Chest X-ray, PA view. Patient: 62 years old, sex M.
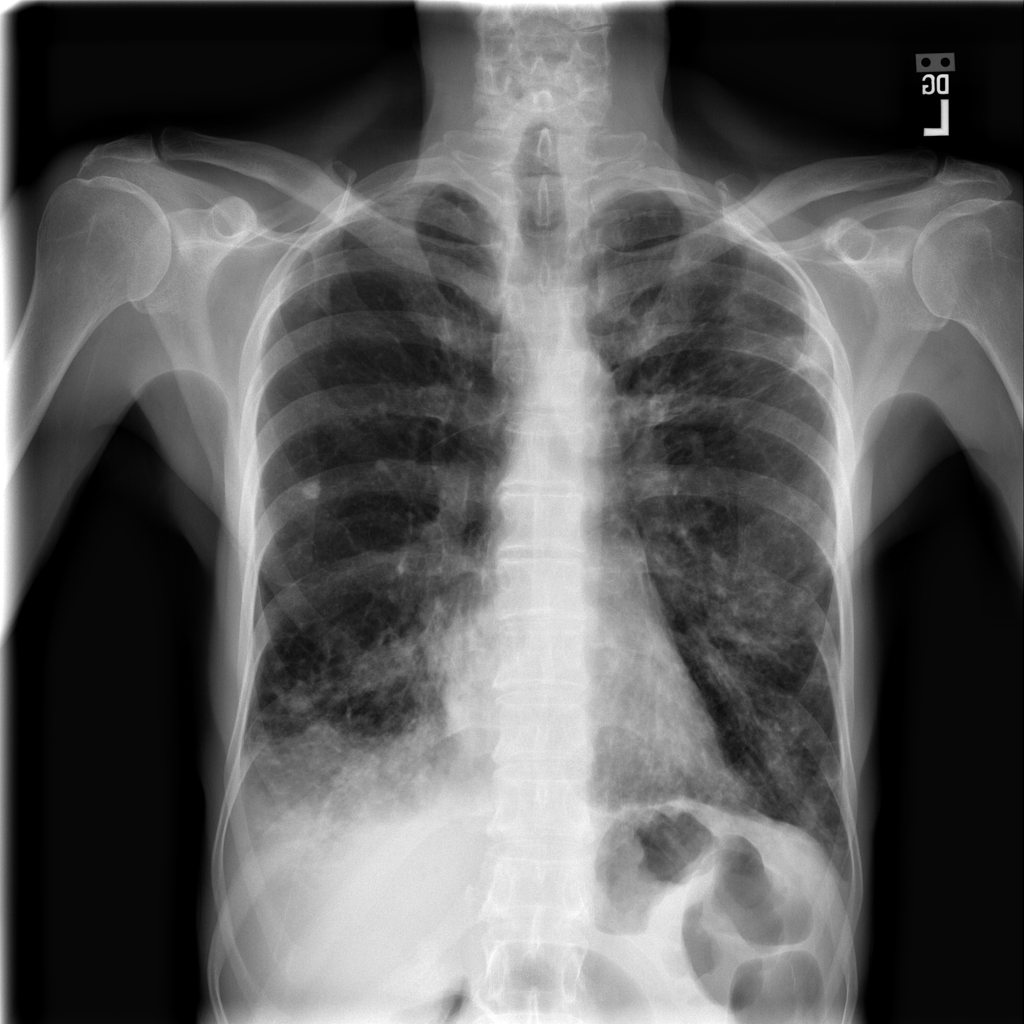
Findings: Mass, Nodule, Pneumonia